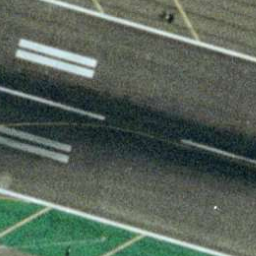
Label: runway